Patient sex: M
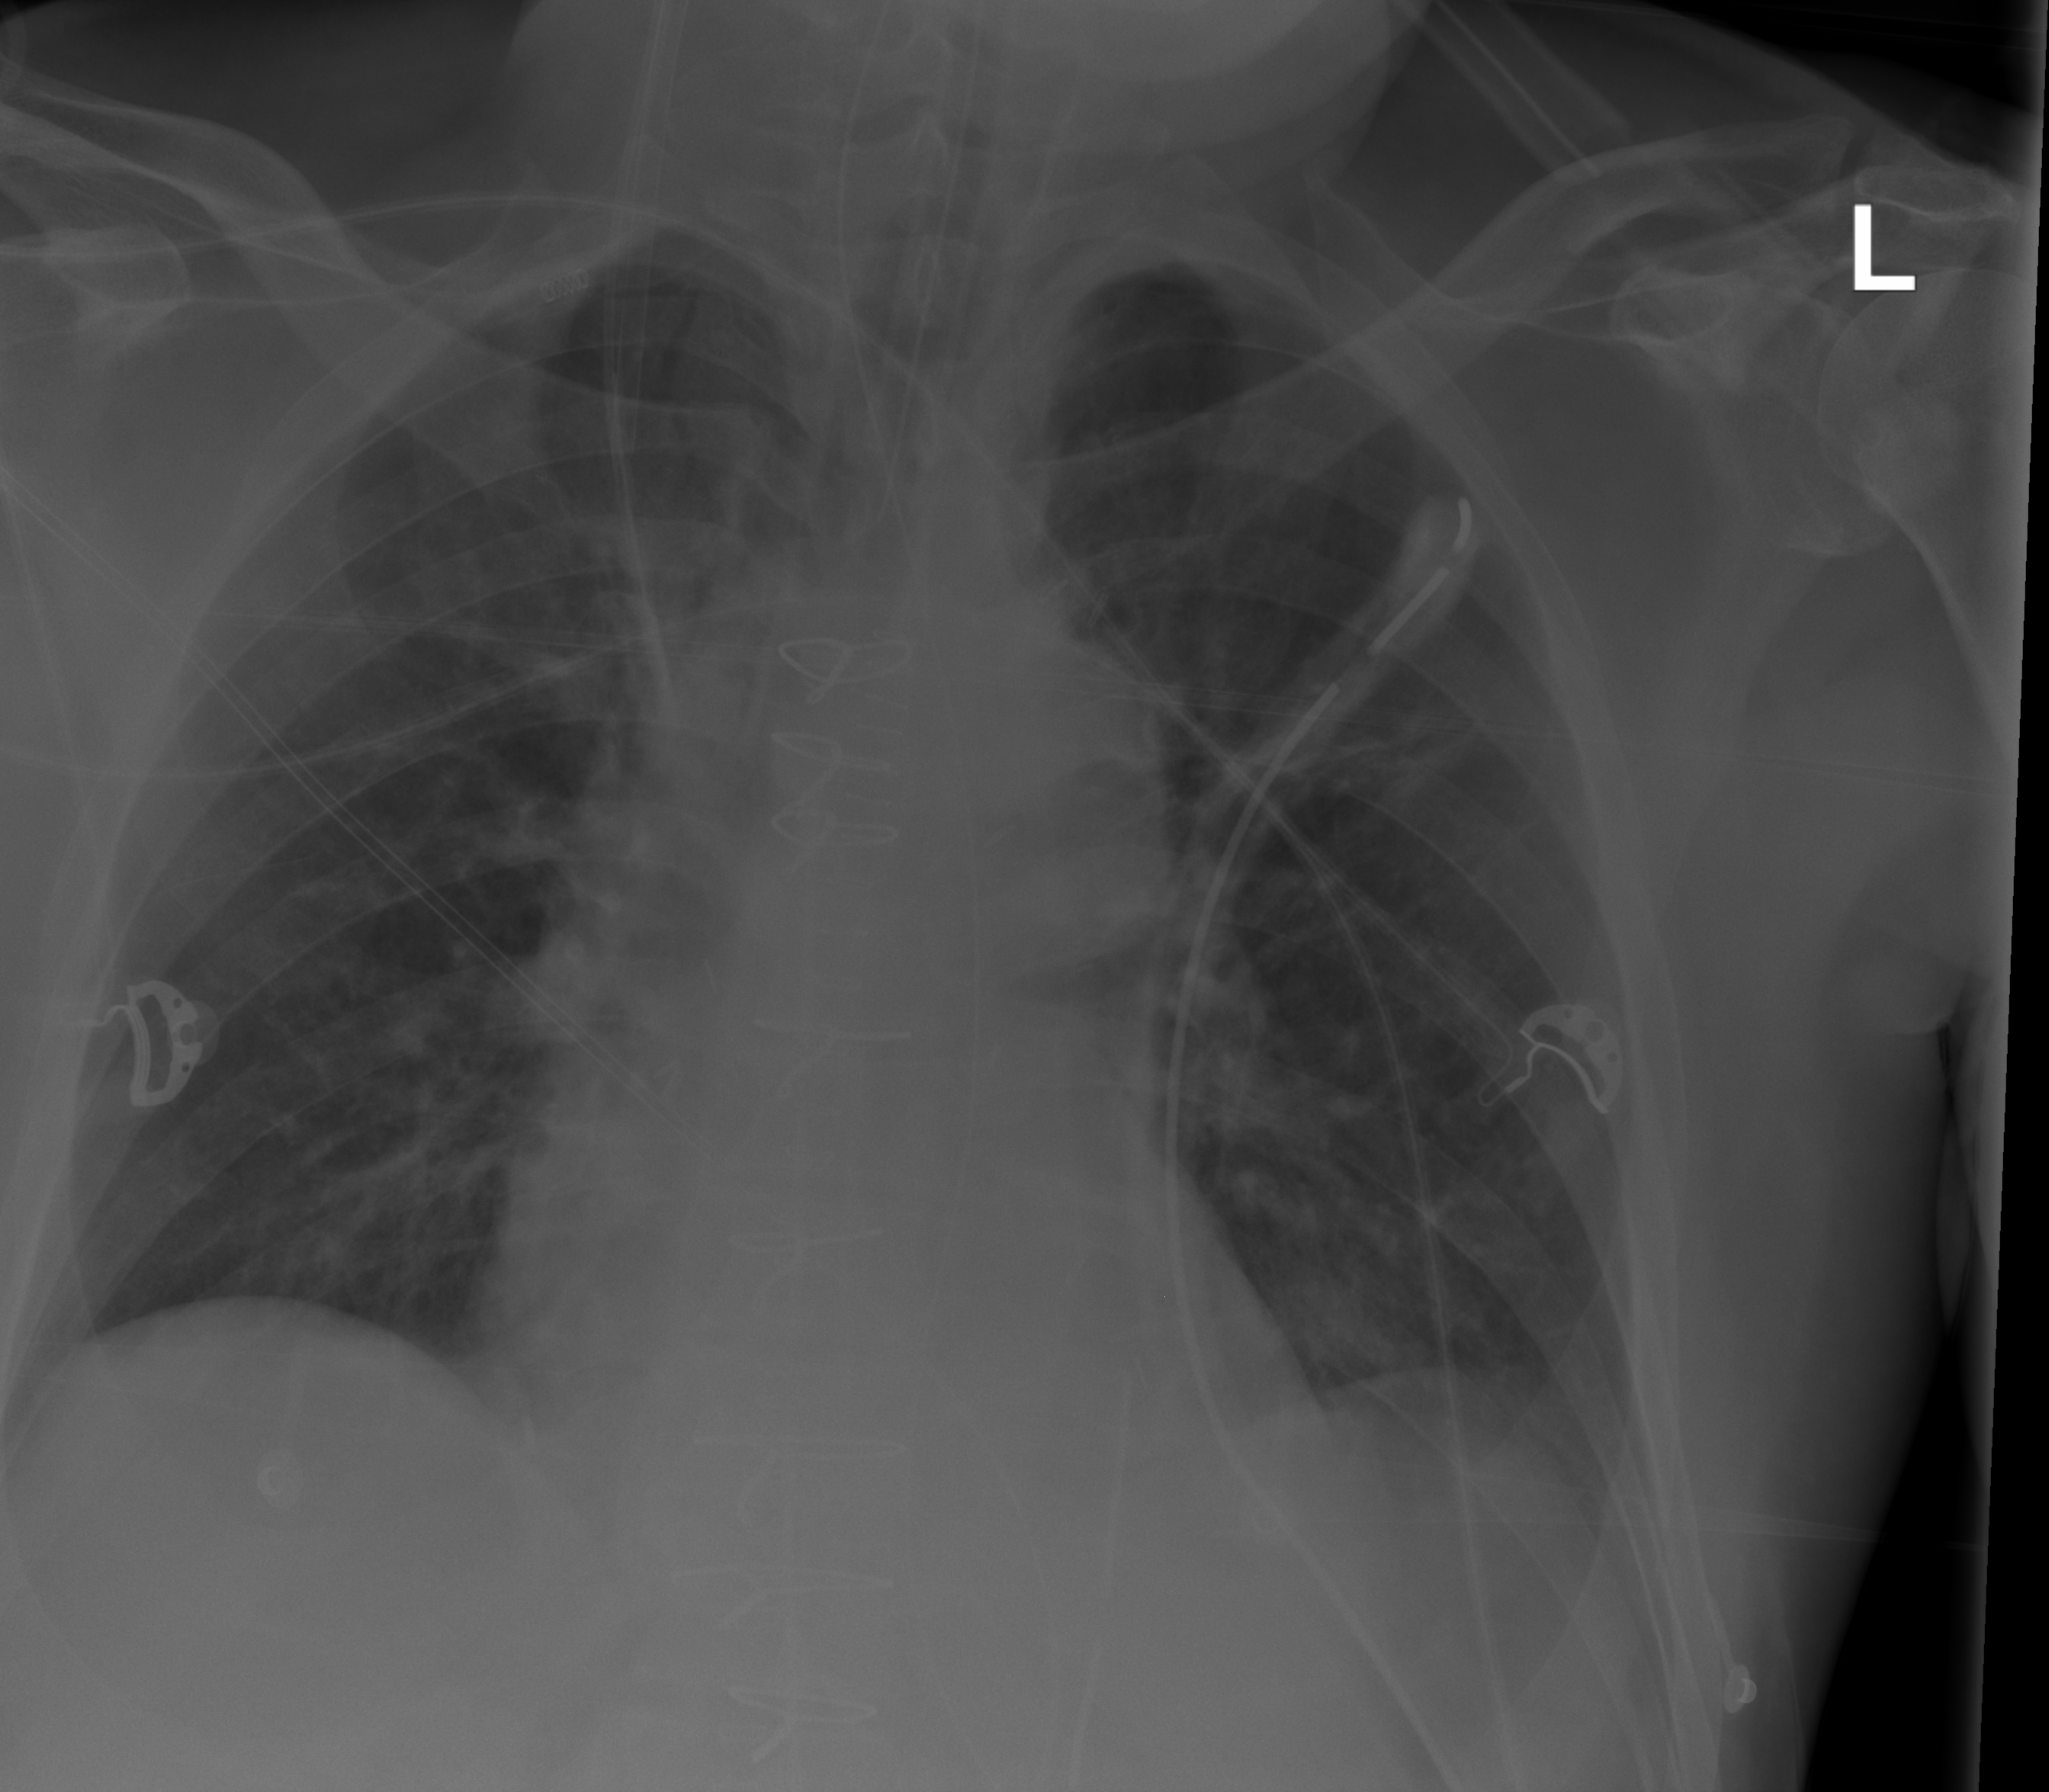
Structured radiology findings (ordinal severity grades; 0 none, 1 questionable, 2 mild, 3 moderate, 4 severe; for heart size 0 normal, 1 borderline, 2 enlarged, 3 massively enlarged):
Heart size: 1
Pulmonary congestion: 0
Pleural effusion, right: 0
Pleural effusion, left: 0
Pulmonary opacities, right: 0
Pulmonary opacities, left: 0
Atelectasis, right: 2
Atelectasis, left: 0